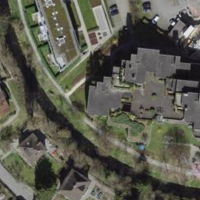
EUNIS habitat code: 54
Species observed at this site:
Trichius fasciatus
Fringilla coelebs